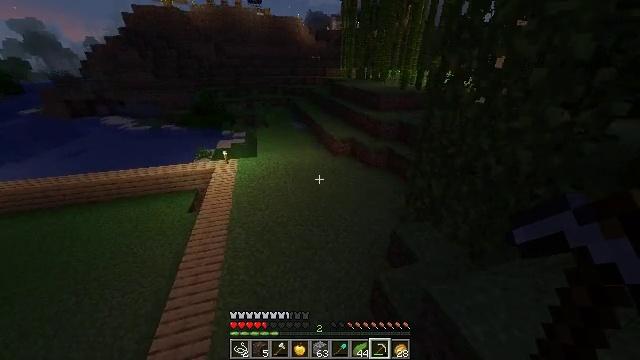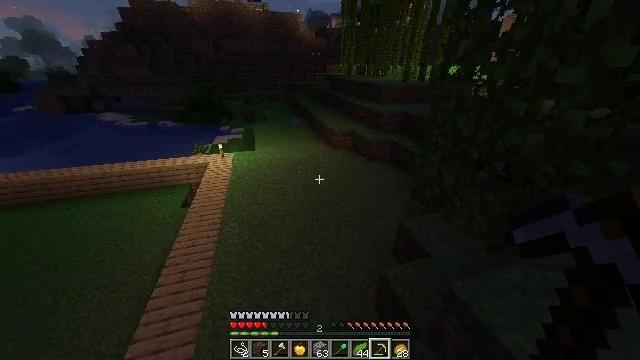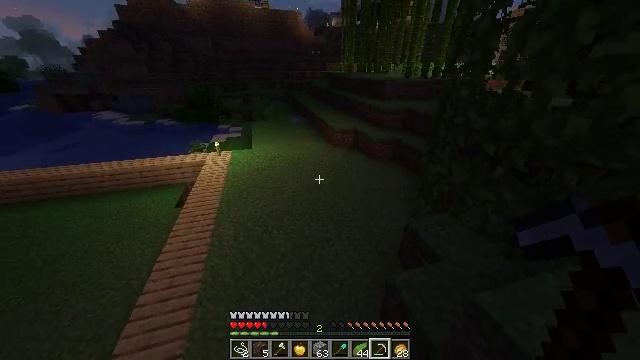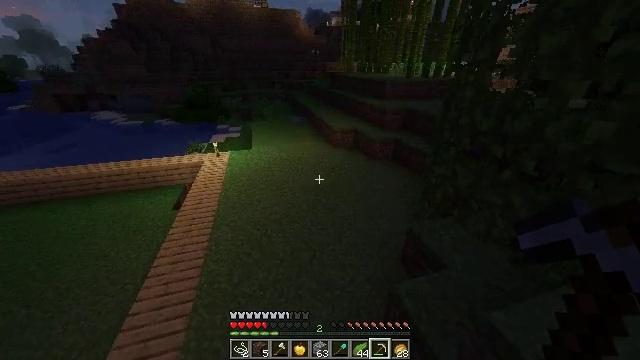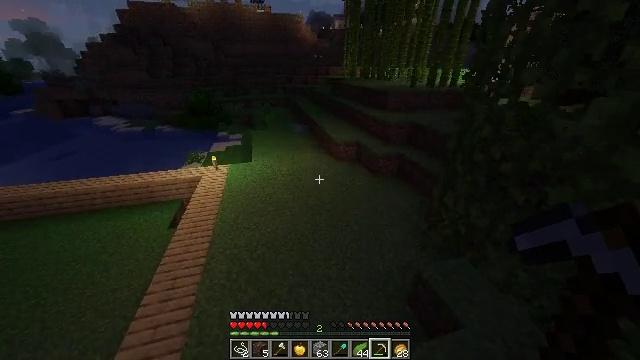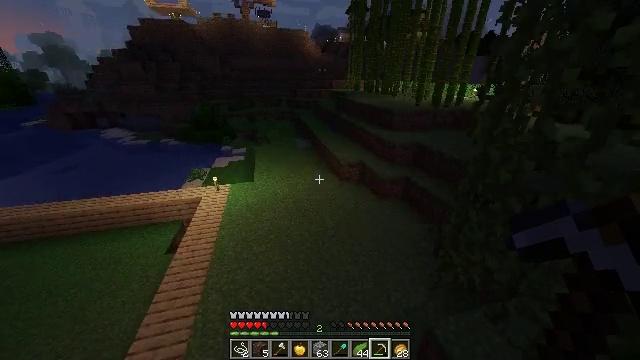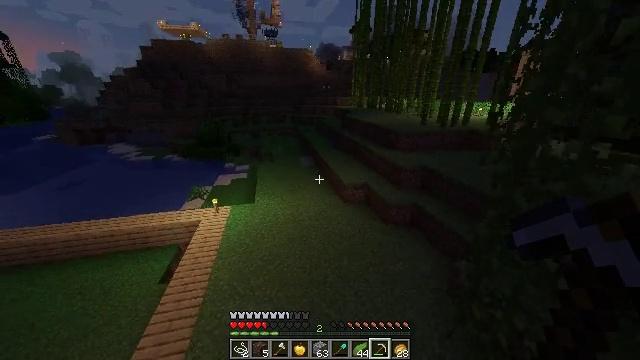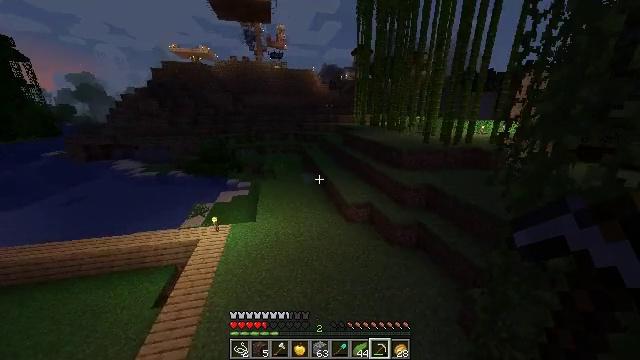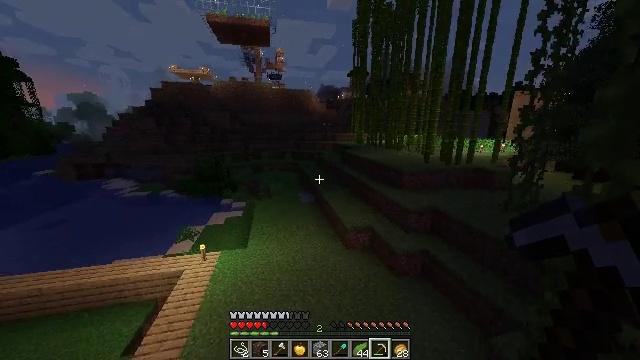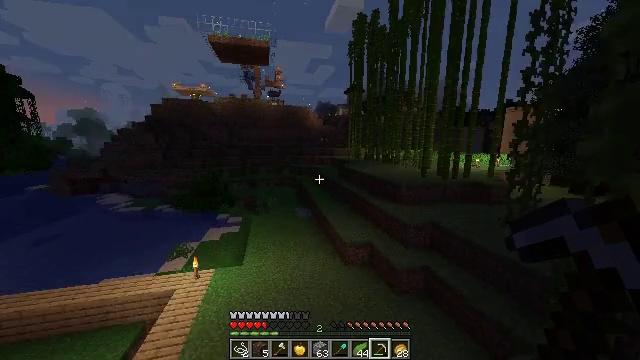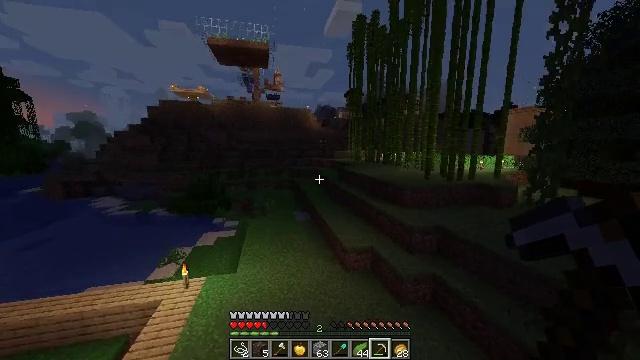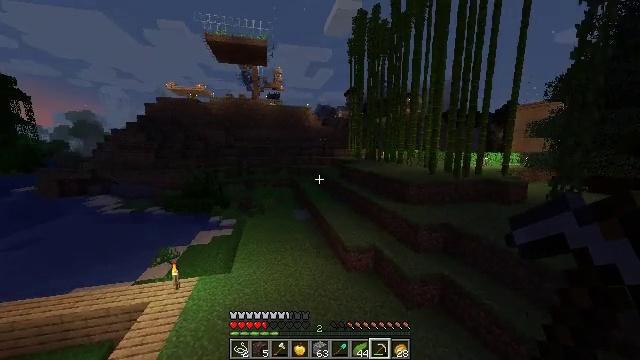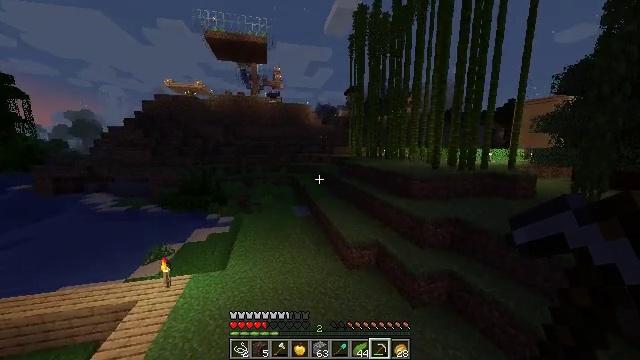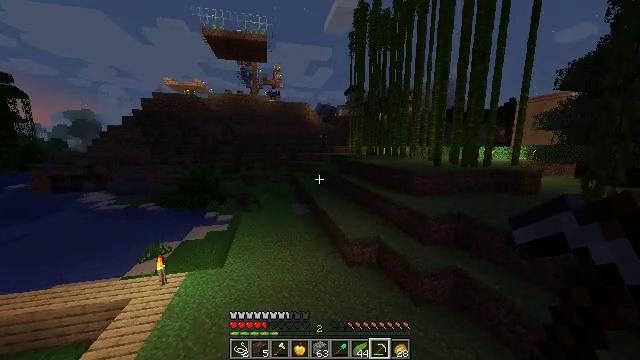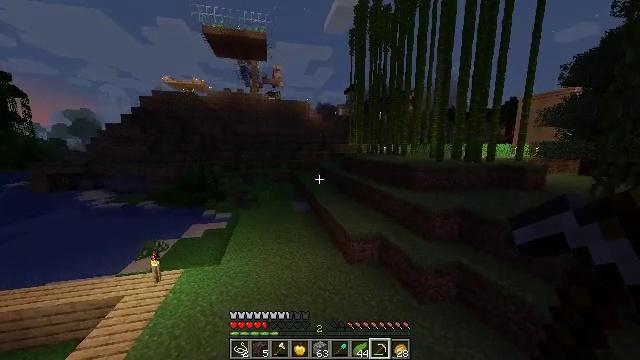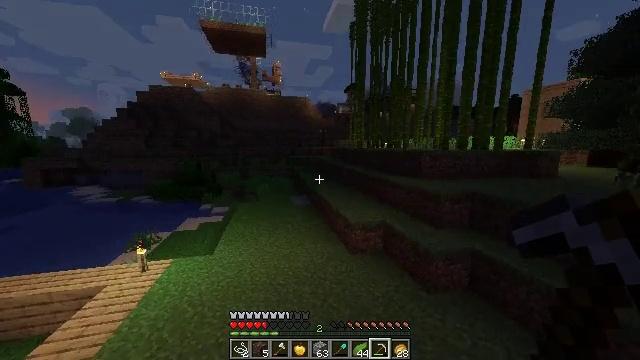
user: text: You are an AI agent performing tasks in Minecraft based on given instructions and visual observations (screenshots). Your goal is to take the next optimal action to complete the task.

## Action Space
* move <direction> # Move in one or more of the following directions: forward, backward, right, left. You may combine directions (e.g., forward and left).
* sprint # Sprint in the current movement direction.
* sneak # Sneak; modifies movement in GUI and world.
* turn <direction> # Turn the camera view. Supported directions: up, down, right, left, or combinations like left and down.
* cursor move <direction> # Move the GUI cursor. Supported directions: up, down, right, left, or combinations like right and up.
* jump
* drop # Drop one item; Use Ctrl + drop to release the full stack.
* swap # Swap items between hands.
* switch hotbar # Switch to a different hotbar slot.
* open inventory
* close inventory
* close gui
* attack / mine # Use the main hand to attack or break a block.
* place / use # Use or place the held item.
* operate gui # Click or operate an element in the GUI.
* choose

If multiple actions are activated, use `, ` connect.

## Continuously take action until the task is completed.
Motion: motion action
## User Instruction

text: Assemble a heavy weighted pressure plate with the crafting table.
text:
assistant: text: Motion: move forward, jump
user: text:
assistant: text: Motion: move forward, sprint, jump
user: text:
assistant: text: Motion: move forward, sprint, jump
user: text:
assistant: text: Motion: move forward, sprint, jump
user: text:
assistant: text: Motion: move forward, sprint, turn left and up, jump
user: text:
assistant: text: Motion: move forward, turn left and up, jump
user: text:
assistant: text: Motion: move forward, turn up, jump
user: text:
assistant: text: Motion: move forward, turn up, jump
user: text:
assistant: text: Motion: move forward, turn up, jump
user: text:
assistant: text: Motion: move forward, jump
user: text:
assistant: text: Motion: move forward, jump
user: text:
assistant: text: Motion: move forward, jump
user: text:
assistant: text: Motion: move forward, jump
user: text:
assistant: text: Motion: move forward, sprint, jump
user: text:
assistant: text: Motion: move forward, sprint, jump
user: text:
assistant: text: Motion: move forward, sprint, jump
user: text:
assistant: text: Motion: move forward, sprint, jump
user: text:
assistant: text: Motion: move forward, jump
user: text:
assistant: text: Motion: move forward, jump
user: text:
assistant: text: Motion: move forward, jump
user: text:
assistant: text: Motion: move forward, jump
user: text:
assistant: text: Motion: move forward, jump
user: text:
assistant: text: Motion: move forward, jump
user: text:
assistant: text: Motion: move forward, jump
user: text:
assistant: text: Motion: move forward, turn right, jump
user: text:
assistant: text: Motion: move forward, turn right, jump
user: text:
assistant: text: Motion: move forward, sprint, turn right and up, jump
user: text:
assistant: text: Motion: move forward, sprint, turn right and up, jump
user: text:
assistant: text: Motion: move forward, sprint, turn right and up, jump
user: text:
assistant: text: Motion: move forward, sprint, jump